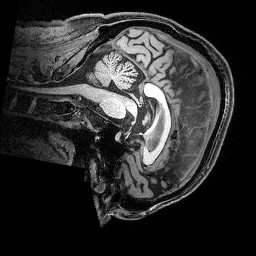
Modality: T1w
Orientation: sagittal
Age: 64
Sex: male
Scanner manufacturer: siemens
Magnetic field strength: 3 T
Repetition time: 2.5 s
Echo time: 0.00369 s